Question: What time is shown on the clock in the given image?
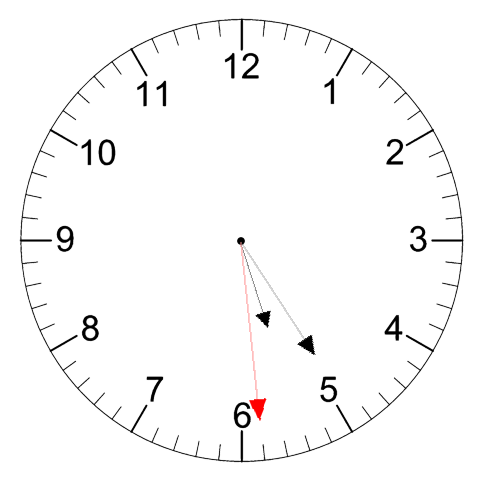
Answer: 05:24:29